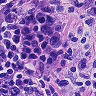
Metastatic tissue present: yes